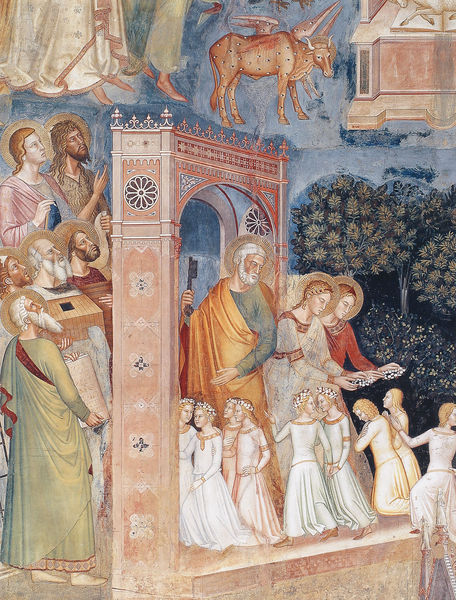
Titel: Spanische Kapelle (ehemaliger Kapitelsaal)
Künstler: Andrea di Bonaiuto
Standort: Florenz, S. Maria Novella, Spanische Kapelle (EU - I - Toskana)
Schlagwörter: baum, blau, flügel, gott, himmel, mann, weiß, bäume, frauen, menschen, ausschnitt, männer, haus, rot, tier, ornament, architektur, bibel, kirche, gold, gotik, rosa, esel, kinder, engel, füße, bogen, bräute, tor, eingang, torbogen, rom, heiligenschein, pforte, jesus, mittelalter, segnung, heilige, schlüssel, maria, stier, petrus, christentum, blumenkränze, kommunion, widder, pilgern, weihe, einlass, jungfrauen, frührenaissance, giotto, himmelstor, torbogrn, kinder segnen, bkommunion, kopfkränze